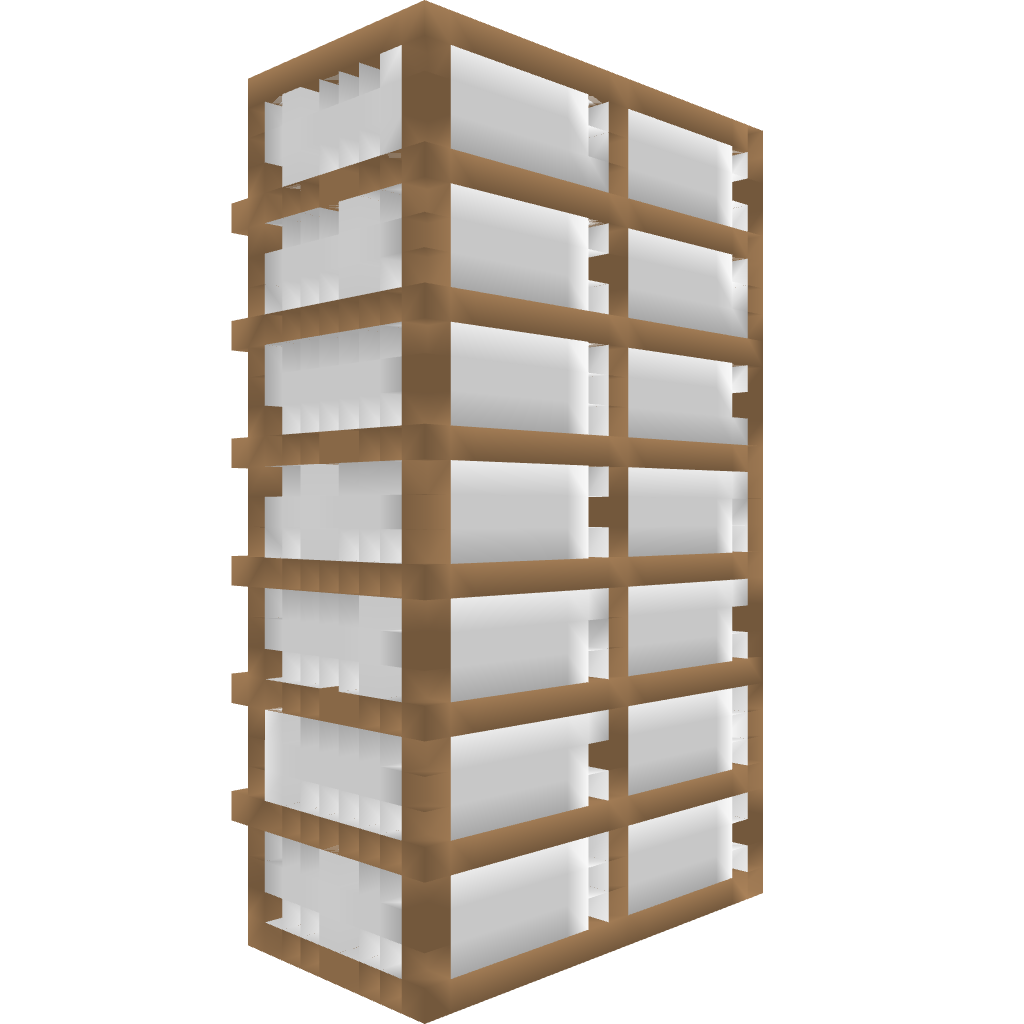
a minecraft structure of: Rainbow sheep stable bad low quality